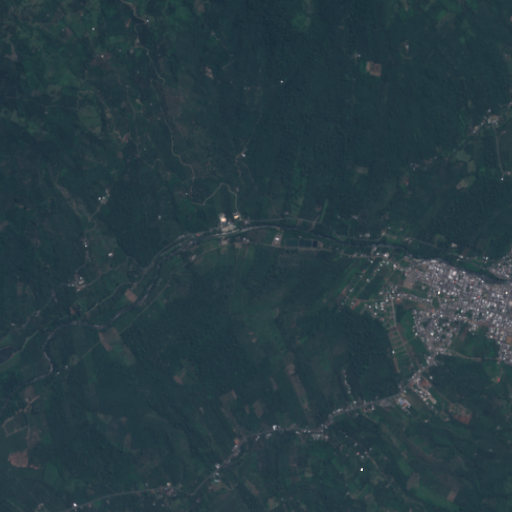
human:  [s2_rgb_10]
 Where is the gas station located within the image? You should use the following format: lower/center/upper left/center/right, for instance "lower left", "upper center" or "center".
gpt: The gas station is located in the lower right of the image.
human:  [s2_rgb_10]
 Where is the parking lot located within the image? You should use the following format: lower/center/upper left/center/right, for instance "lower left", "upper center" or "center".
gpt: The parking lot is located in the lower right of the image.
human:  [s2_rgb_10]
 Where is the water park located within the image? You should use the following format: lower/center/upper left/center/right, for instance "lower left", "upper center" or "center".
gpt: The water park is located in the lower right of the image.
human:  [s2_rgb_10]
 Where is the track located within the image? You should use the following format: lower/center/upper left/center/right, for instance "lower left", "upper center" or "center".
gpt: There is no track in the image.